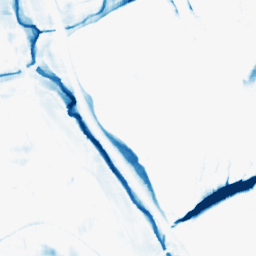
Category: morphological
Decomposition family: morphological_rect
Decomposition parameters: operation: closing
width: 20
height: 20
Upsampling method: cubic_mitchell
Upsampling parameters: scale: 2
Upsampling scale: 2